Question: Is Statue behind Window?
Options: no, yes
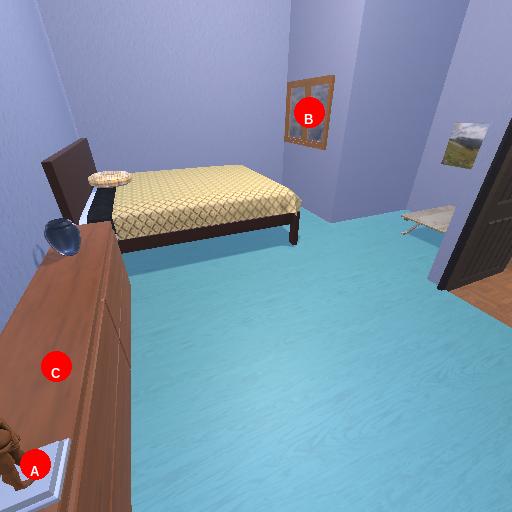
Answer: no